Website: home-depot
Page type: review-order
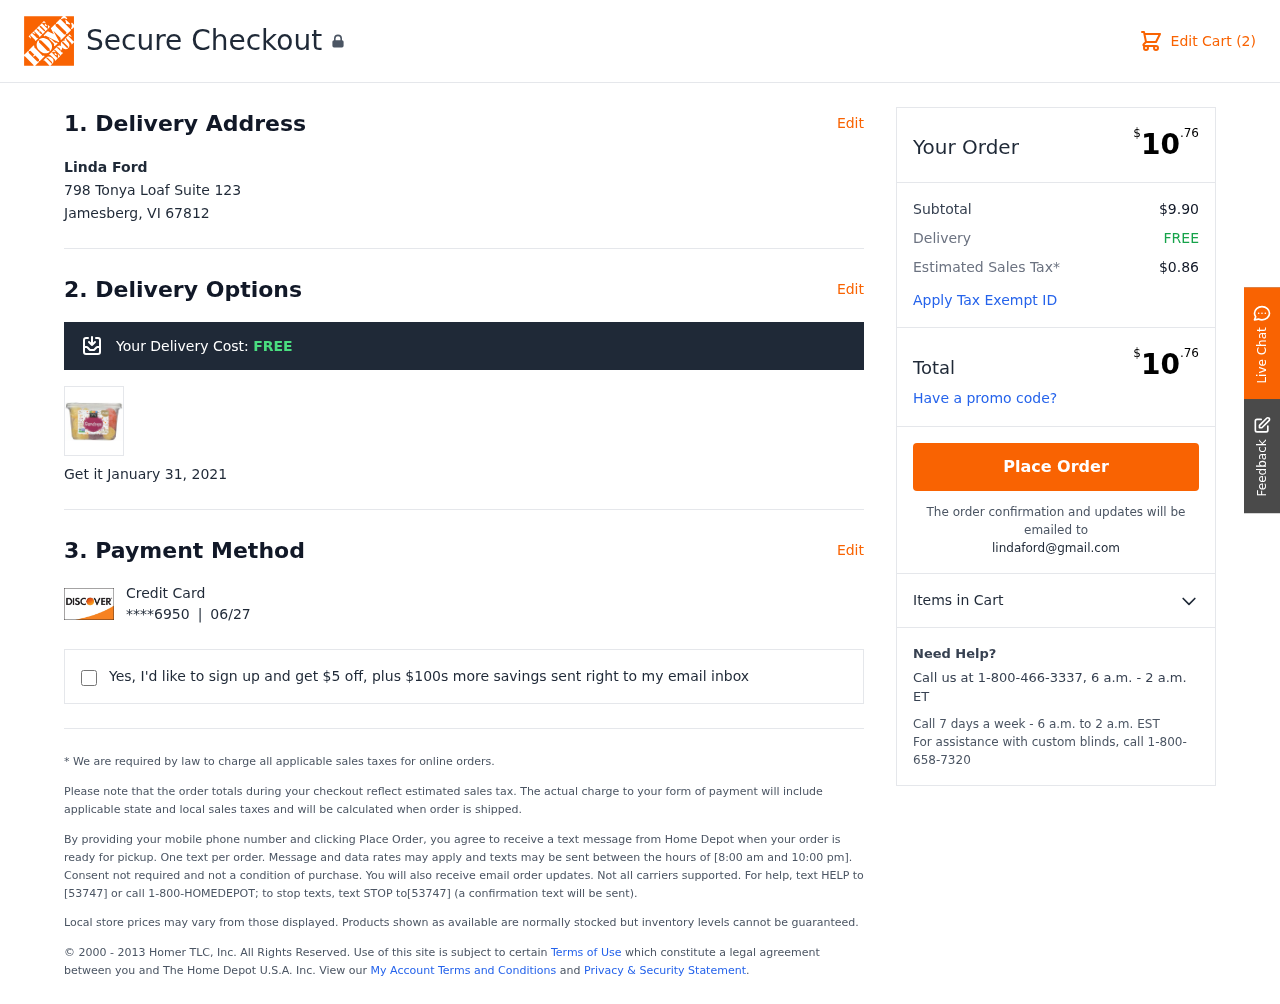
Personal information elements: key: PII_CARD_EXPIRY
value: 06/27
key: PII_CARD_LAST4
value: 6950
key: PII_CITY_STATE_ZIP
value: Jamesberg, VI 67812
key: PII_EMAIL
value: lindaford@gmail.com
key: PII_FULLNAME
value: Linda Ford
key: PII_STREET
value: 798 Tonya Loaf Suite 123
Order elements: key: ORDER_NUM_ITEMS
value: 2
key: ORDER_SHIPPING_COST
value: FREE
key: ORDER_DELIVERY_DATE
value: January 31, 2021
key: ORDER_TOTAL
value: $10.76
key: ORDER_SUBTOTAL
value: $9.90
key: ORDER_TAX
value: $0.86